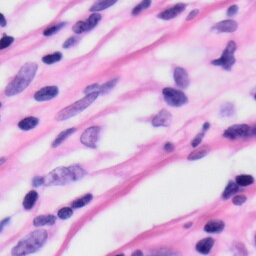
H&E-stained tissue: Skin